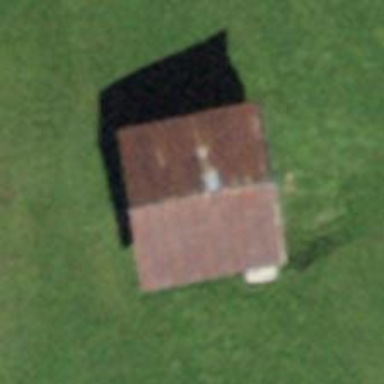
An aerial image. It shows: Shed.